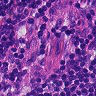
Metastatic tissue present: no